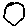
Label: circle